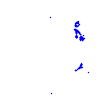
Particle: kaon